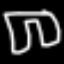
Label: pants